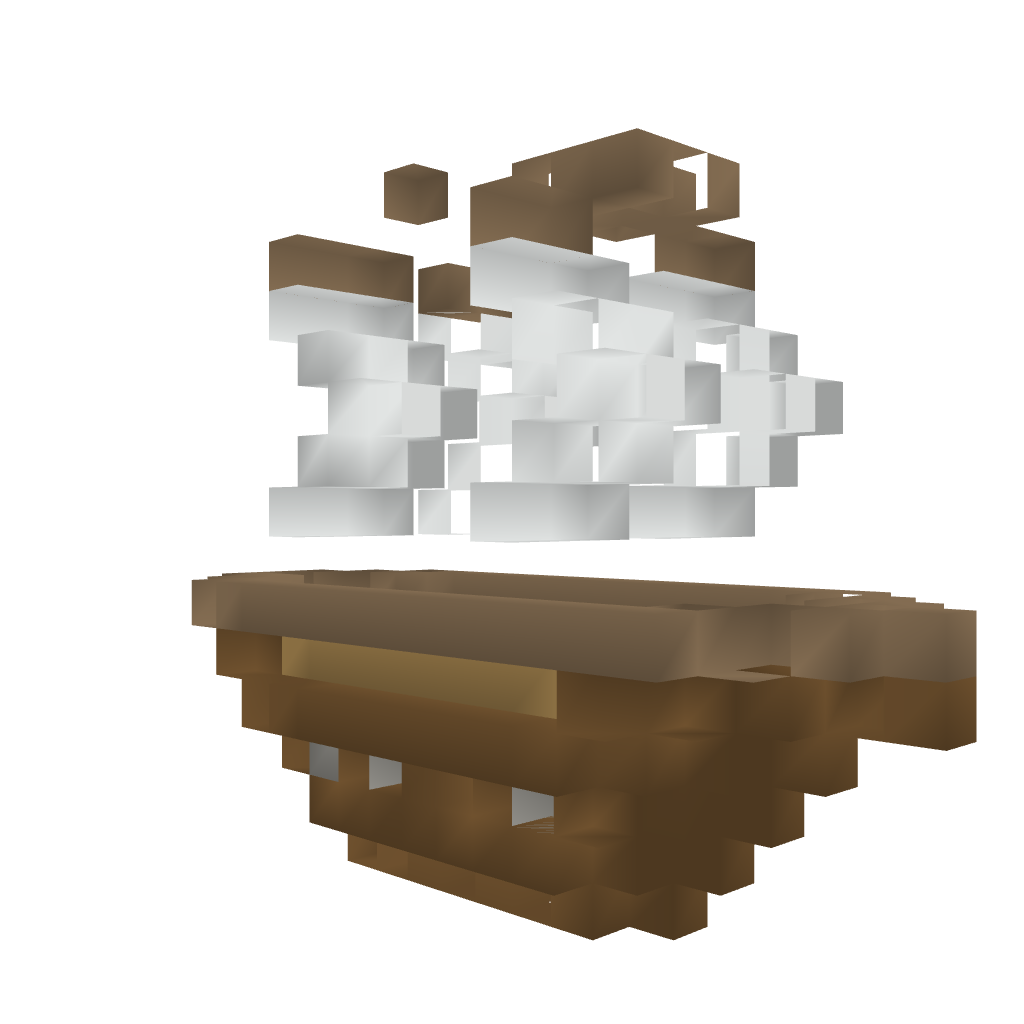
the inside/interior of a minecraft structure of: small boat